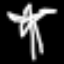
Label: palm tree